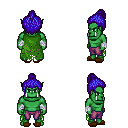
a pixel art fantasy rpg character, male body template, orc, green skin, green tattered cape, magenta pants, blue short topknot hairstyle, white cloth bandages, brown slippers, four views (front, back, left, right), 2x2 character sprite sheet, small pixel art, hard edges, no anti-aliasing